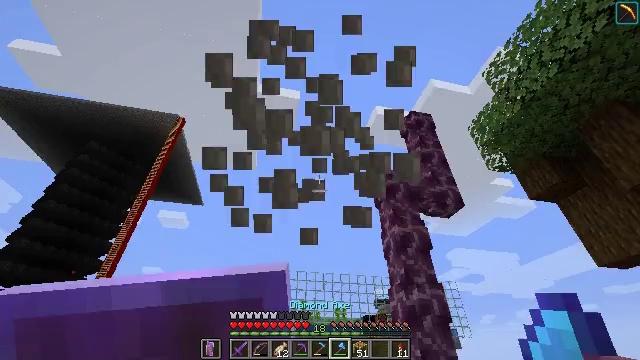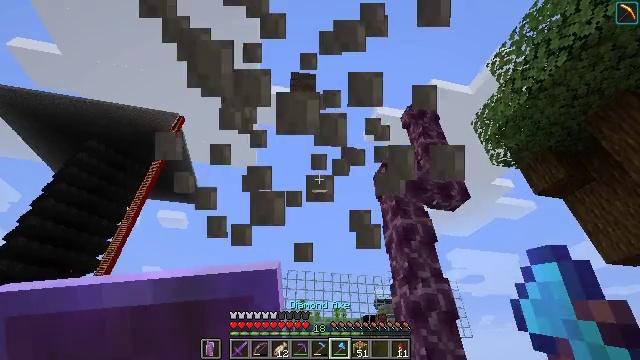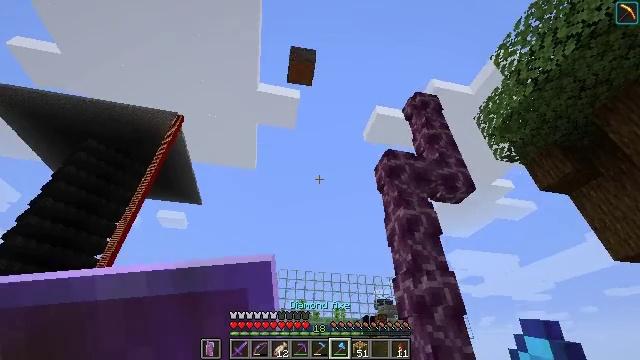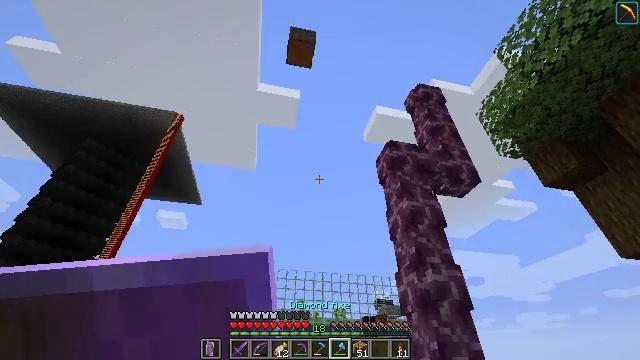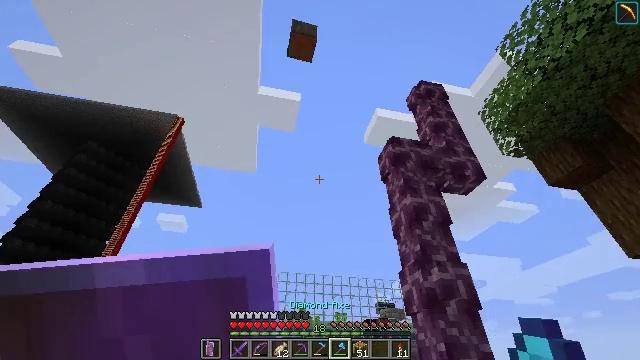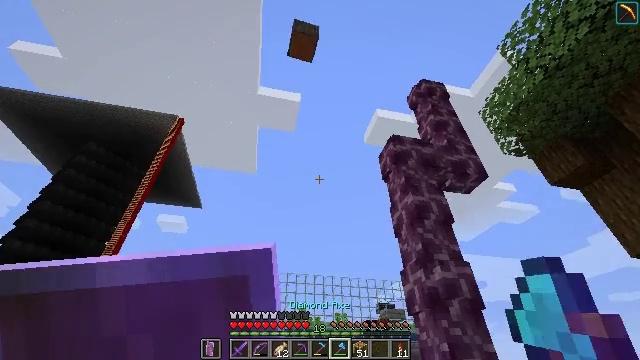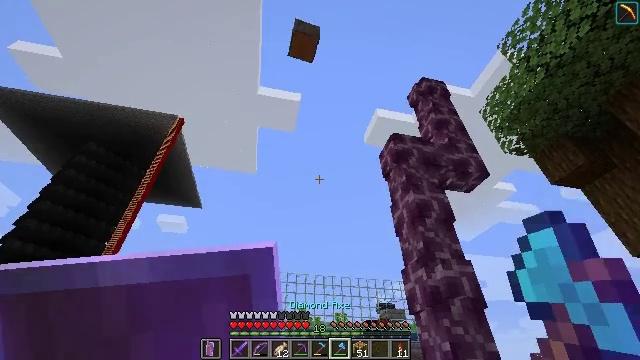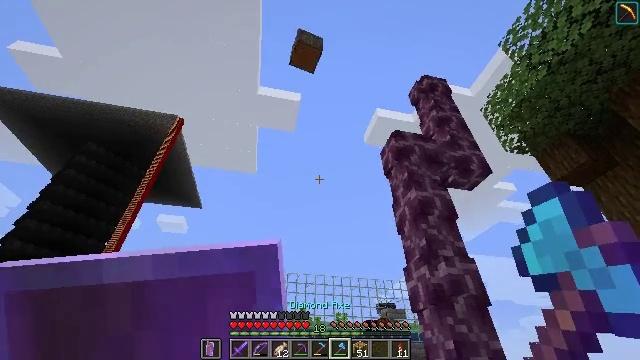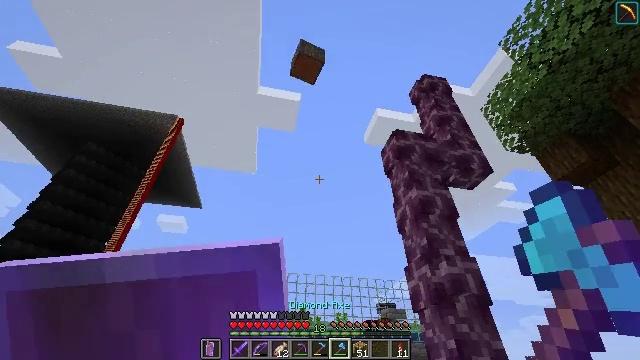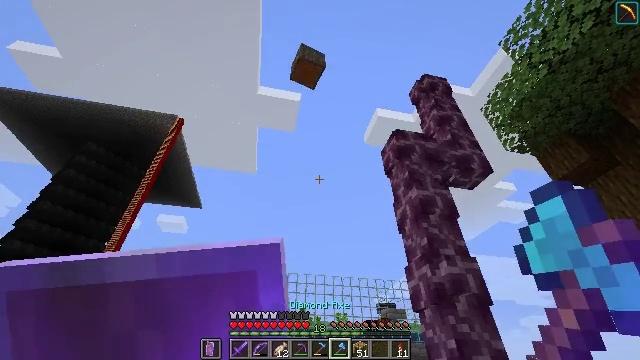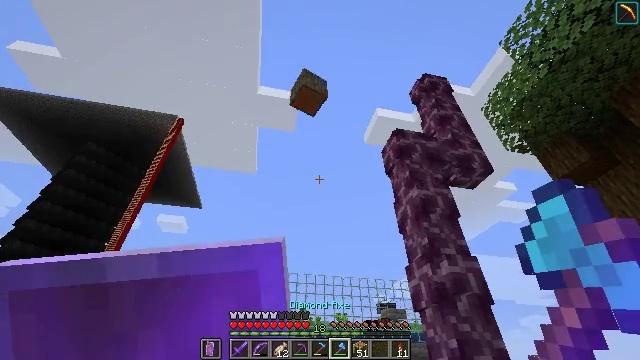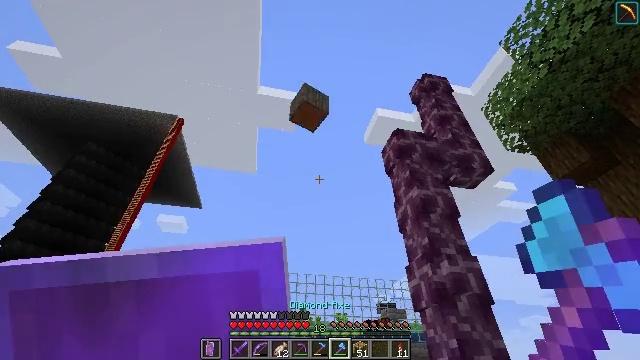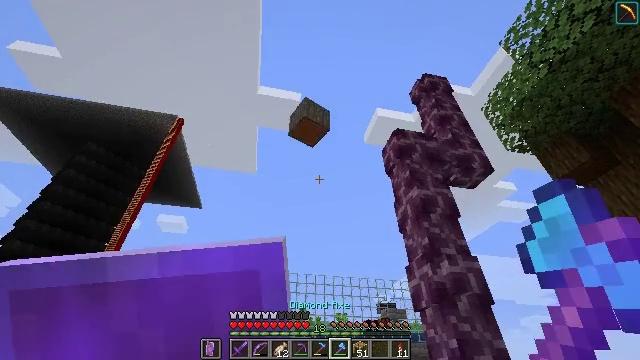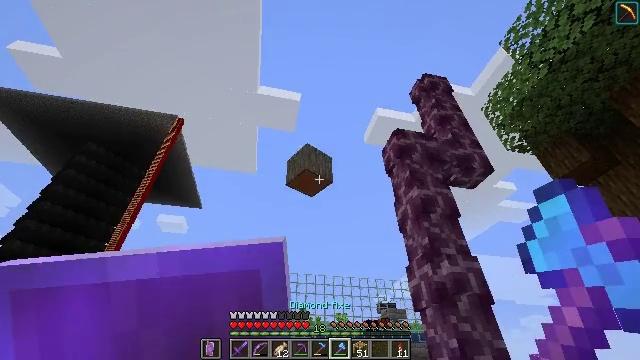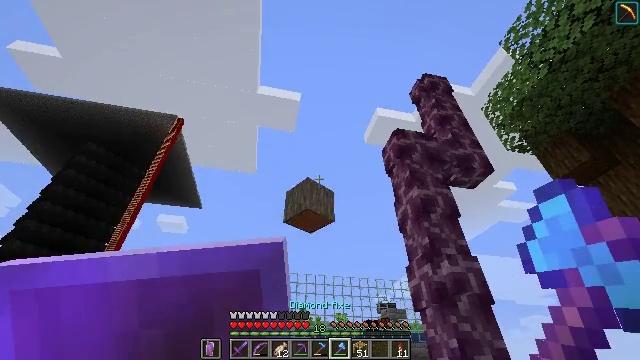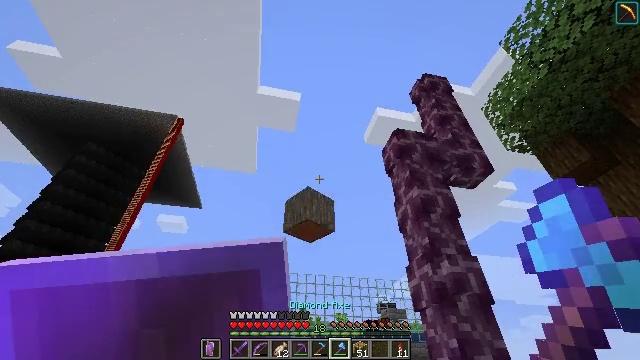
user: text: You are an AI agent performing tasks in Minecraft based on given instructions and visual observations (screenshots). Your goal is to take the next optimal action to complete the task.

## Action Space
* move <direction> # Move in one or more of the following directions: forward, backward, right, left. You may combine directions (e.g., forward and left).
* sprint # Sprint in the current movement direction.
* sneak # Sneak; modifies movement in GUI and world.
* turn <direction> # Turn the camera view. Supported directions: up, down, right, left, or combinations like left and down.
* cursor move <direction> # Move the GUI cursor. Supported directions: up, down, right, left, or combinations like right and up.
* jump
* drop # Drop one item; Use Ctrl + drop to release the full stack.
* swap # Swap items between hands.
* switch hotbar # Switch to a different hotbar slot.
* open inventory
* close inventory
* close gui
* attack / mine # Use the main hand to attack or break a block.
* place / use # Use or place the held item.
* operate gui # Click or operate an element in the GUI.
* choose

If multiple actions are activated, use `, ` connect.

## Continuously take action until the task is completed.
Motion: motion action
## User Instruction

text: Break the chorus plant in the End.
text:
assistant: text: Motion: move forward, attack / mine
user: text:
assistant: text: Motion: move forward, attack / mine
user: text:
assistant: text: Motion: move forward, attack / mine
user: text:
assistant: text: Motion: attack / mine
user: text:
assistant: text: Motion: no_op
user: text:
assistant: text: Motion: no_op
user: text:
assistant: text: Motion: no_op
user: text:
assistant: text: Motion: no_op
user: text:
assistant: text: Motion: no_op
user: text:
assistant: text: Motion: no_op
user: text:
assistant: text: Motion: no_op
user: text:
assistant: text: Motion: no_op
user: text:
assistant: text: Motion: no_op
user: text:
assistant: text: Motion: no_op
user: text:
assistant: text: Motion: no_op
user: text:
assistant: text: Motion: no_op
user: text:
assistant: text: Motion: no_op
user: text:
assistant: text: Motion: no_op
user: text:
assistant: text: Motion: turn left and down
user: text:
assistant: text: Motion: turn down
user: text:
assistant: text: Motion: turn down
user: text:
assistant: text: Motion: turn down
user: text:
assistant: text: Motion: no_op
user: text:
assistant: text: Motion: no_op
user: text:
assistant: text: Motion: no_op
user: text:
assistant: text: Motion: no_op
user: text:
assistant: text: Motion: no_op
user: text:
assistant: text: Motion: turn up
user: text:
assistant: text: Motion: turn up
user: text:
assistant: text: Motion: turn up